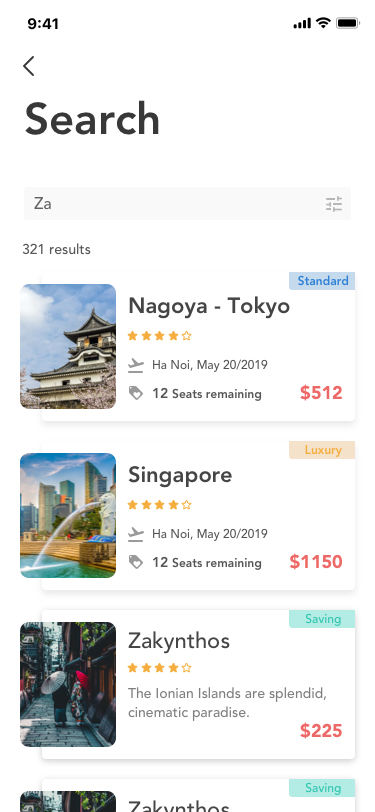
Text in this UI design:
Search
Za
$225
Zakynthos
The Ionian Islands are splendid, cinematic paradise.
Zakynthos
12 Seats remaining
Ha Noi, May 20/2019
Nagoya - Tokyo
$512
12 Seats remaining
Ha Noi, May 20/2019
Singapore
$1150
321 results